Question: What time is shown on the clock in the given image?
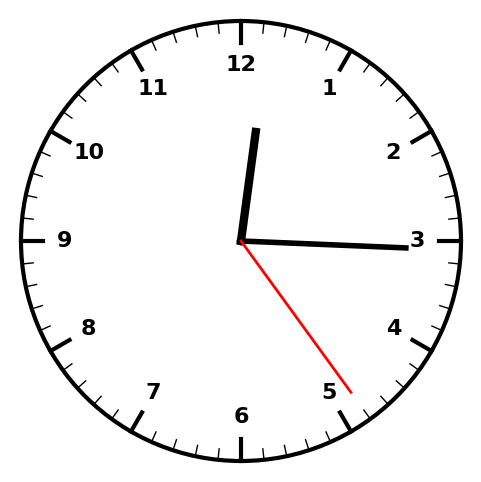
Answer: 12:15:24